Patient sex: F
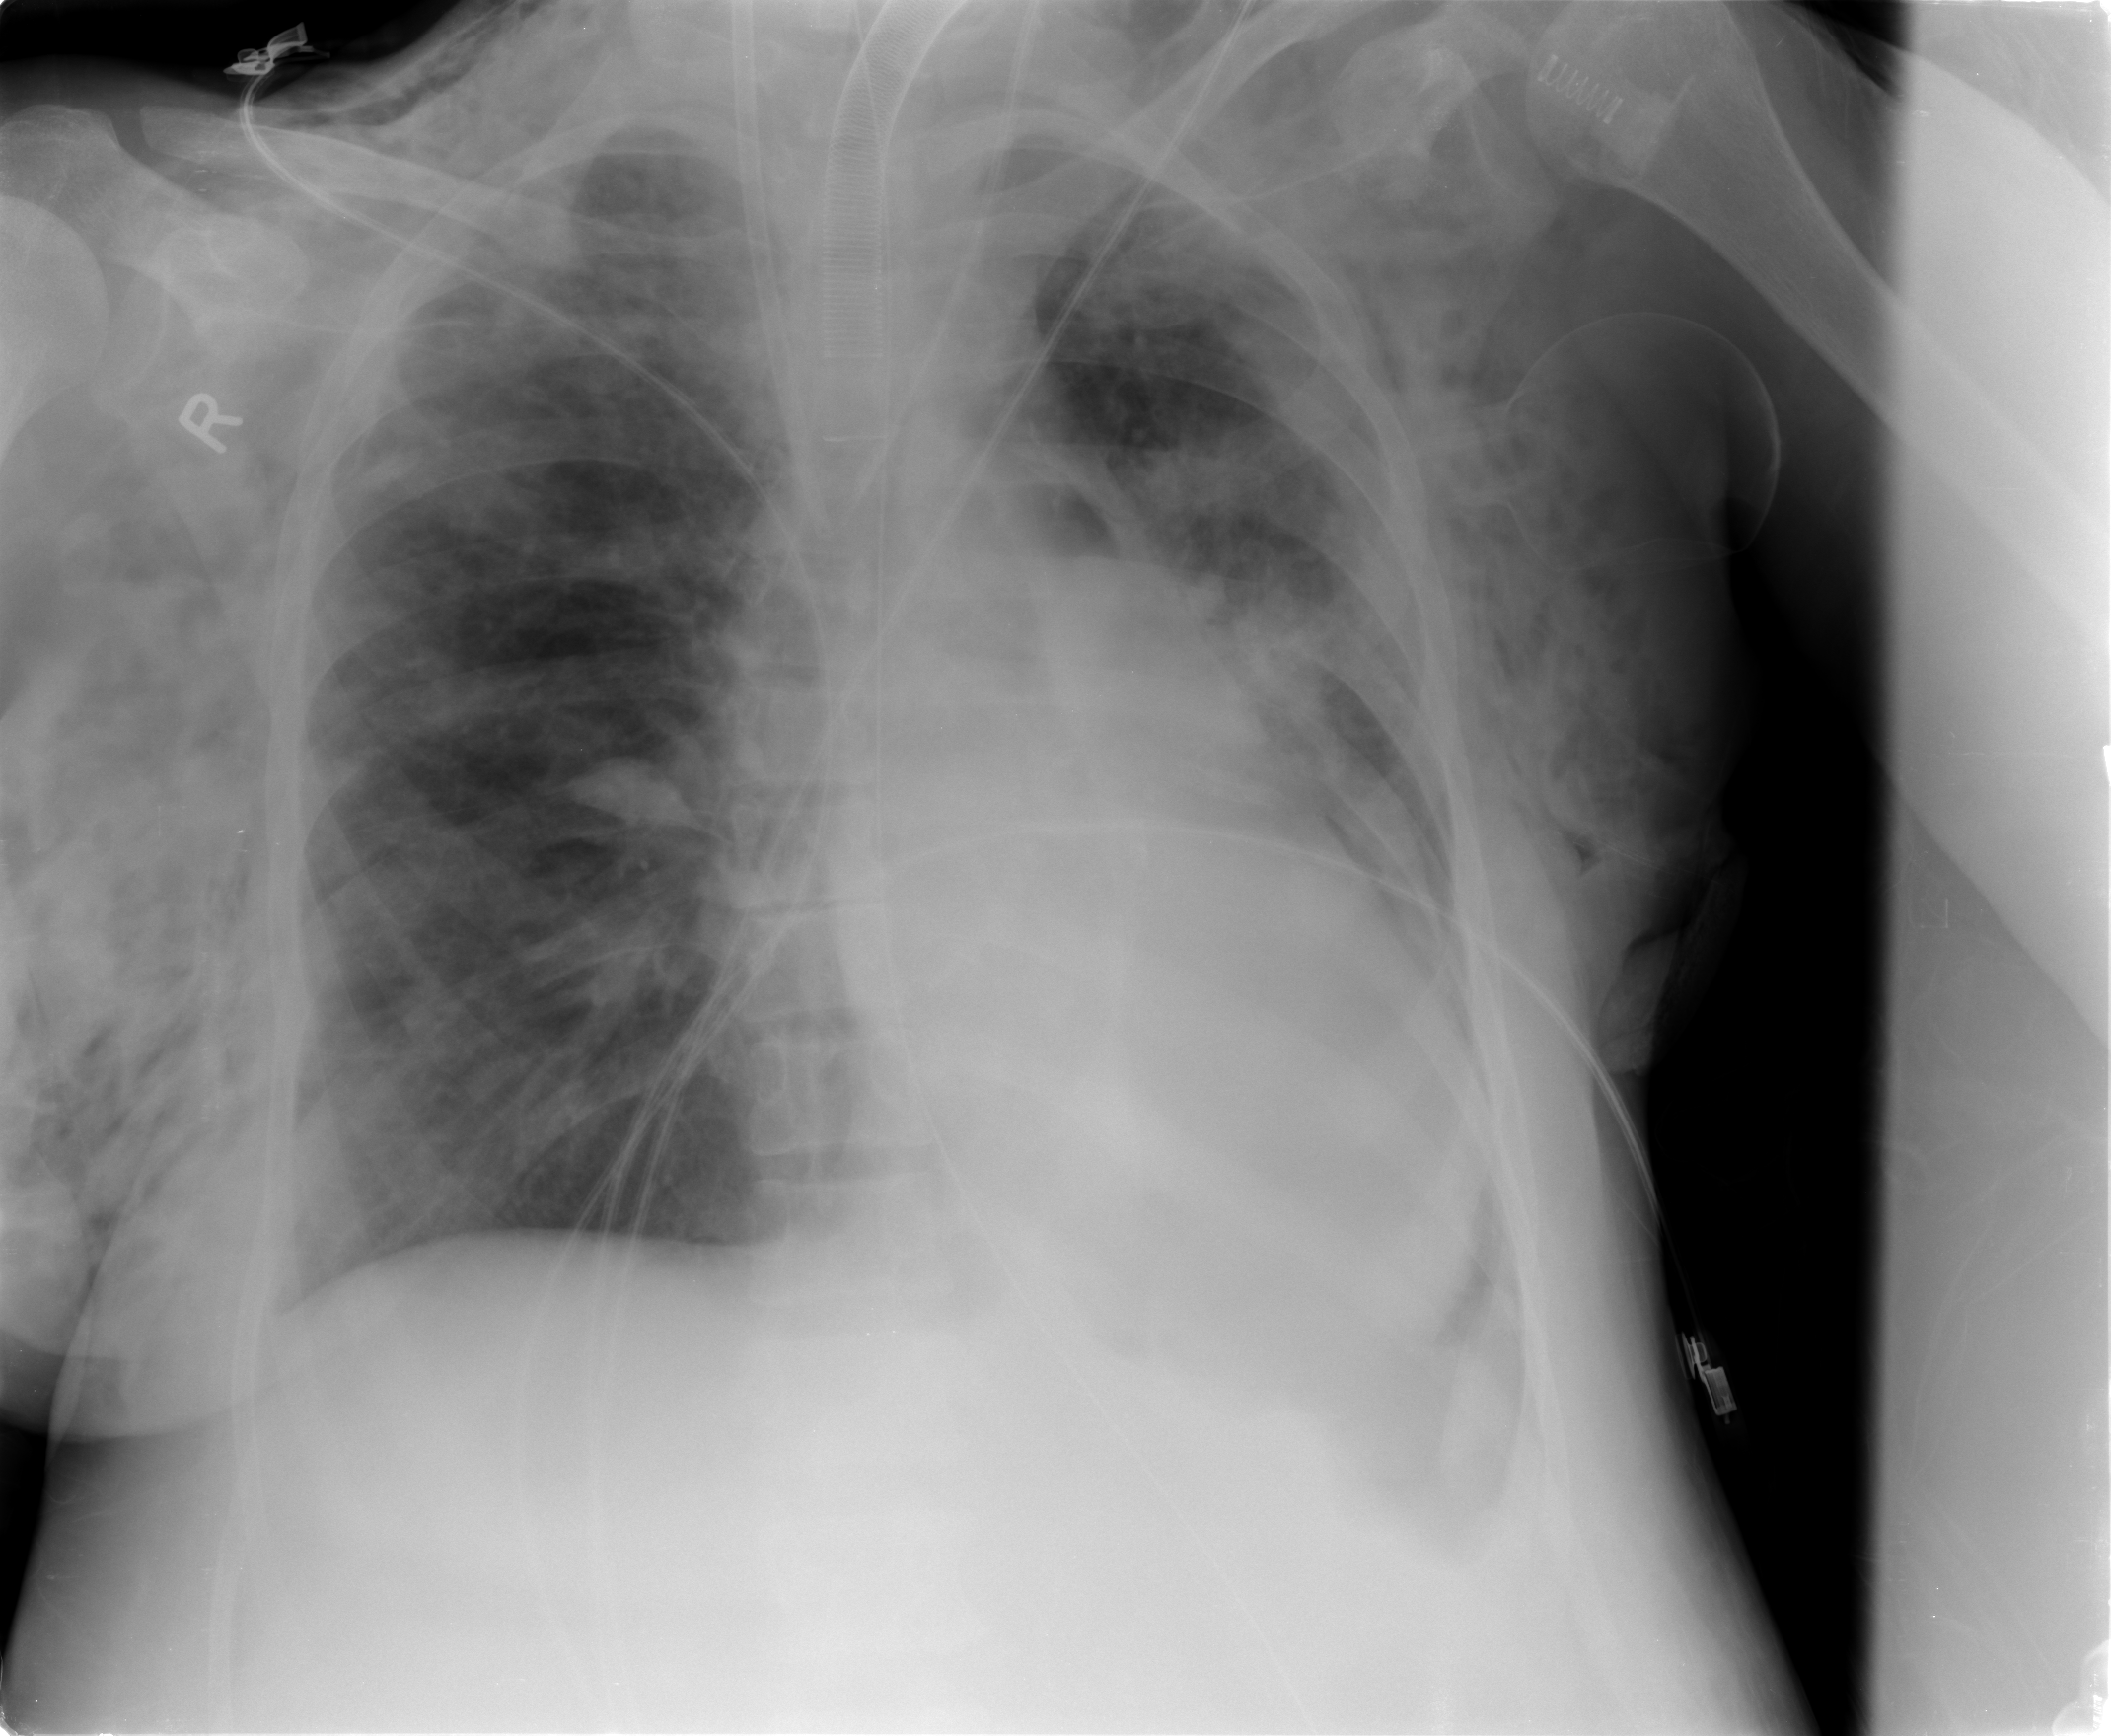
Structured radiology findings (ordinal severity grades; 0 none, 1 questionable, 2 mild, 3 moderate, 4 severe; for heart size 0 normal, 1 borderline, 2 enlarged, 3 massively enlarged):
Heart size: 1
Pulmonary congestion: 1
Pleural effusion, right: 0
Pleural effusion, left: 0
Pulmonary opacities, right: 1
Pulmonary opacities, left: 1
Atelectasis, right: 2
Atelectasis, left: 2